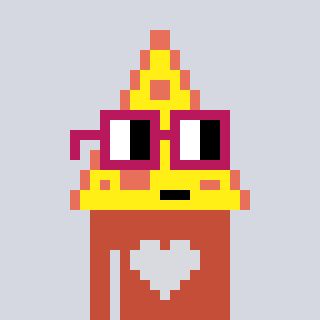
a pixel art character with square dark red glasses, a pizza-shaped head and a rust-colored body on a cool background